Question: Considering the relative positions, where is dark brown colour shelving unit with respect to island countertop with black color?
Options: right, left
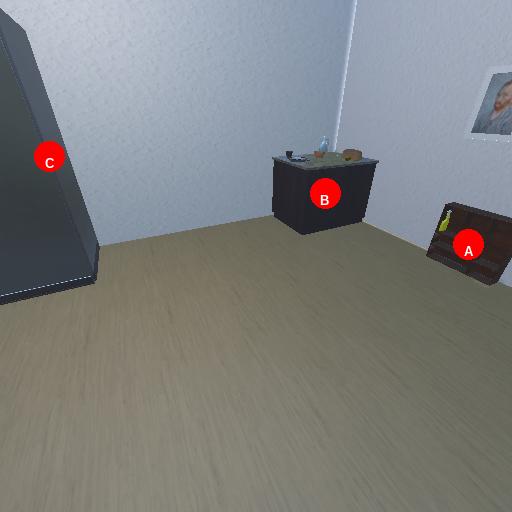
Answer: right